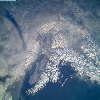
Label: cloud